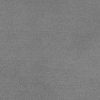
Atmospheric dust classification: dusty